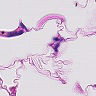
Metastatic tissue present: no